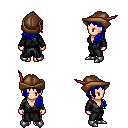
a pixel art fantasy rpg character, female body template, human, light skin, gray robe, metal pants, blue left-swept hairstyle, leather cap, metal boots, four views (front, back, left, right), 2x2 character sprite sheet, small pixel art, hard edges, no anti-aliasing